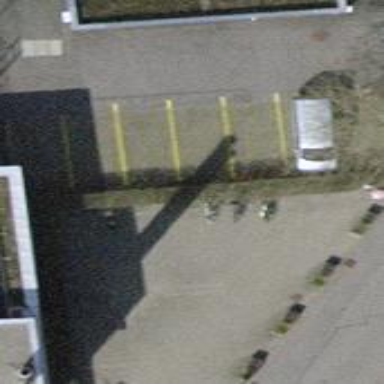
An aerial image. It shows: Bicycle parking area.